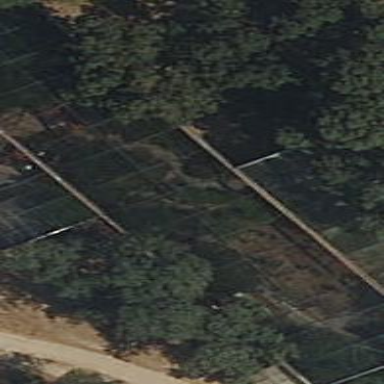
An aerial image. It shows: Greenhouse.